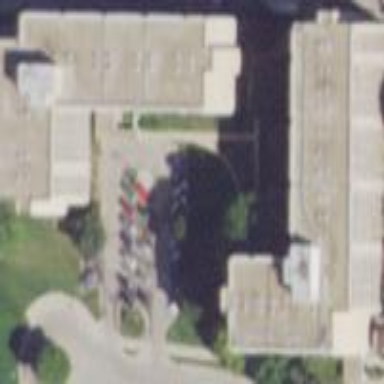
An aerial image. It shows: Building.